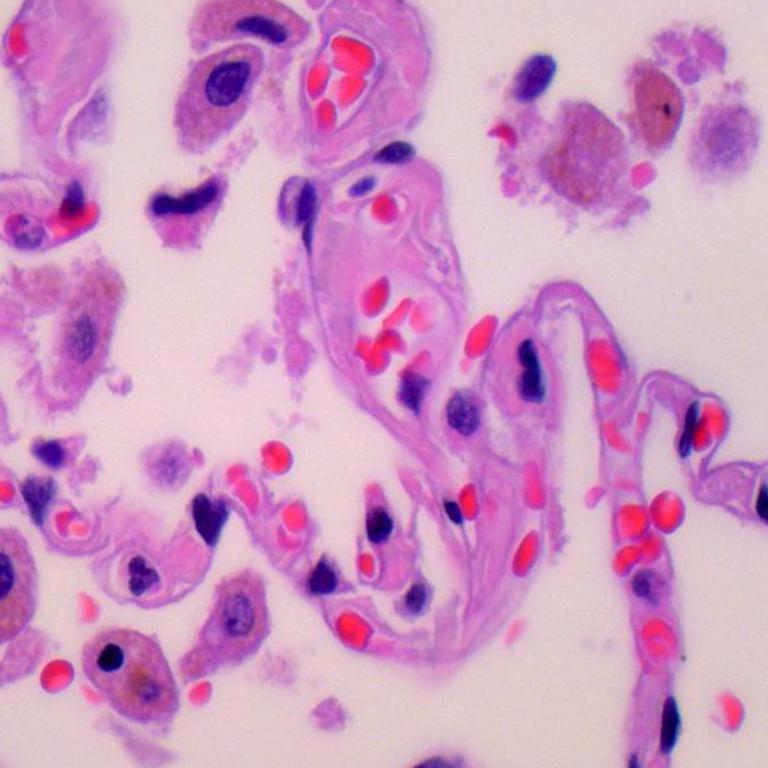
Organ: lung
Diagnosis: benign